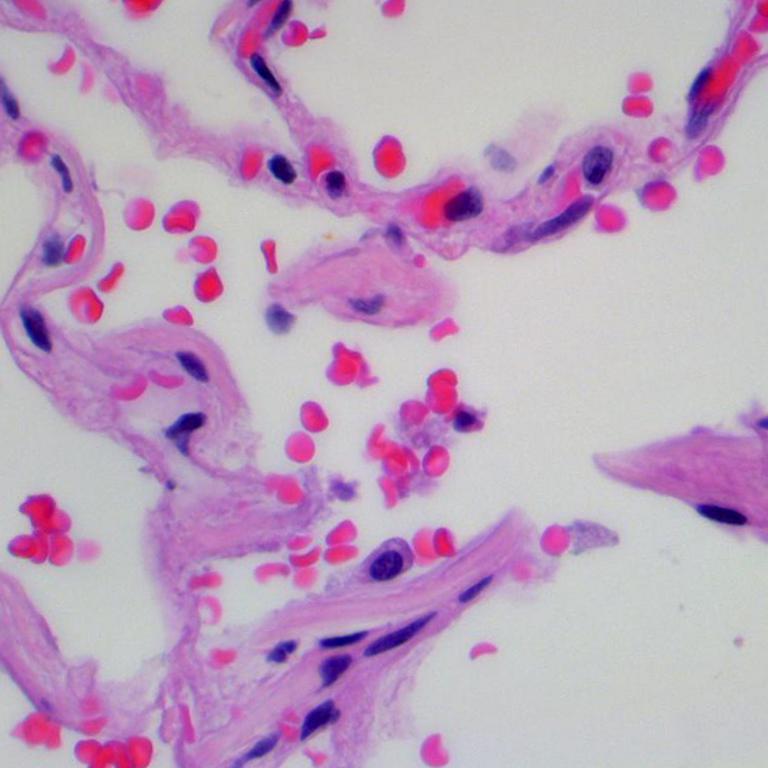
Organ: lung
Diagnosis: benign